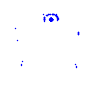
Particle: pion